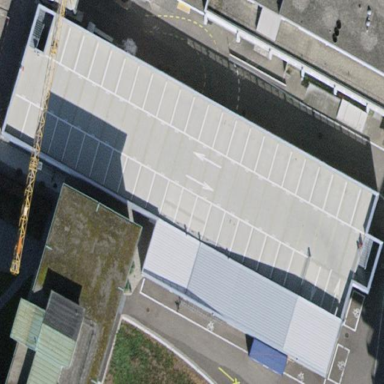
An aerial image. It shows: Multi-storey parking facility.